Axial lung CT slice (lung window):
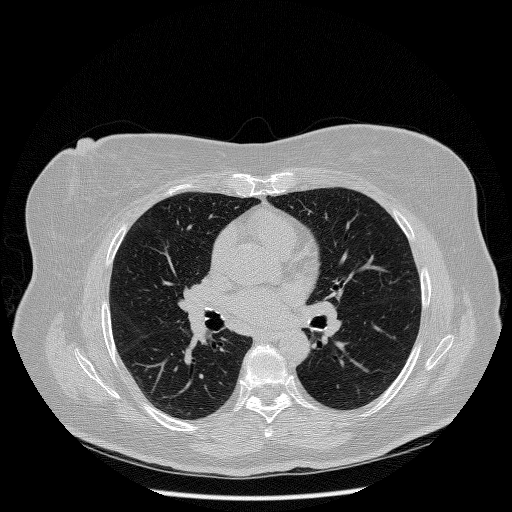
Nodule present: no